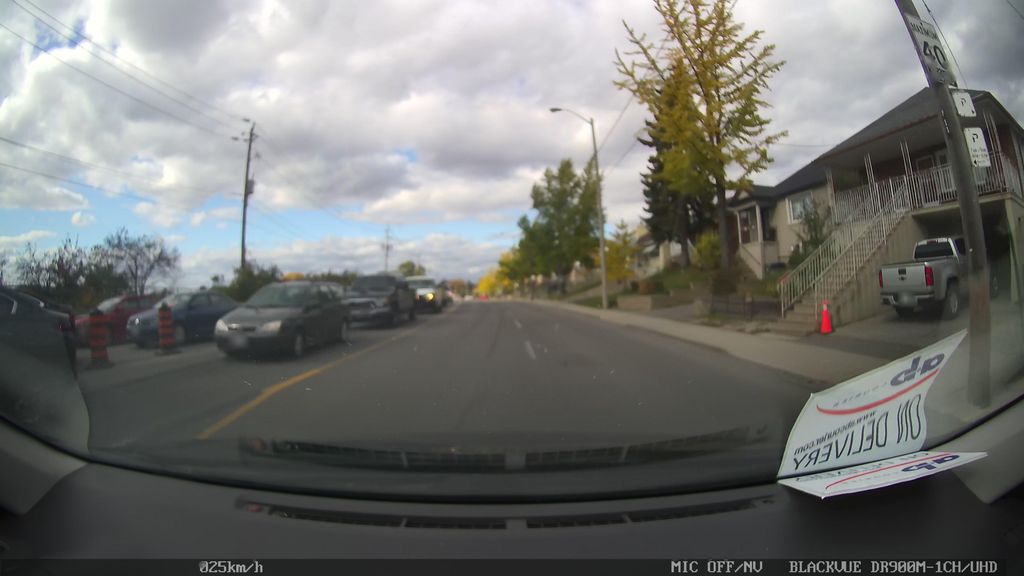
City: toronto